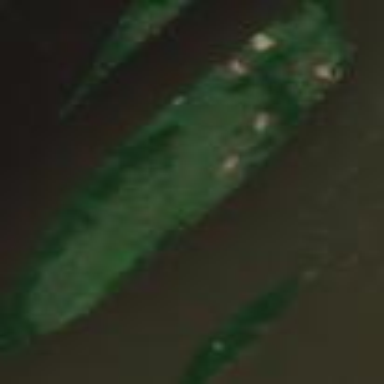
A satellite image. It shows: Islet surrounded by forest.